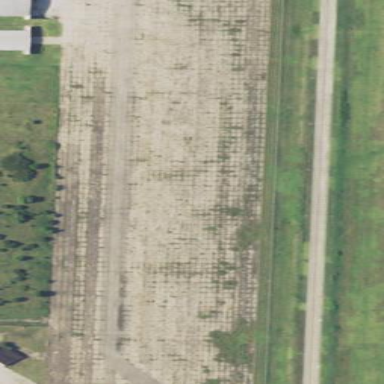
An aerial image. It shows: Abandoned airport with paved surface.